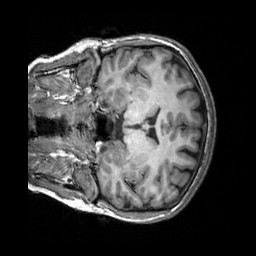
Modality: T1w
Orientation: coronal
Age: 29
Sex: female
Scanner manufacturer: siemens
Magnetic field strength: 3 T
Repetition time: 2.3 s
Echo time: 0.00303 s